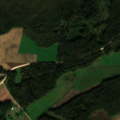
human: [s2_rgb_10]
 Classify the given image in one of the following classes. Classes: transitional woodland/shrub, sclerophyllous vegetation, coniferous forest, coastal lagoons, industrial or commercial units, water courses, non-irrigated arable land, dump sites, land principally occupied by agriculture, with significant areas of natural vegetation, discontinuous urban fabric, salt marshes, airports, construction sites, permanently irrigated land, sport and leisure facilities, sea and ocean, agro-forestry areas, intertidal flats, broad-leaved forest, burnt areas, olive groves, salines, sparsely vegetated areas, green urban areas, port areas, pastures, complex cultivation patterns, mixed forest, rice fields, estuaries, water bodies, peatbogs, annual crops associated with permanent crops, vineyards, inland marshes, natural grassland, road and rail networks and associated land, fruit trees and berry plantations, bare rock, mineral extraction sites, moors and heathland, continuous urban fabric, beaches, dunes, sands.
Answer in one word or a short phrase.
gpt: non-irrigated arable land, pastures, complex cultivation patterns, broad-leaved forest, coniferous forest, mixed forest